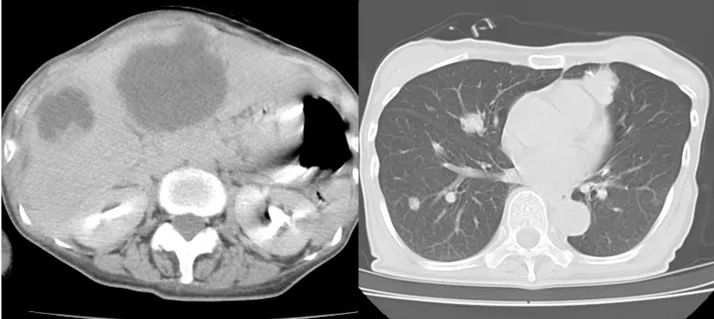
Abdominal contrast-enhanced CT findings 3 months after surgery Liver and lung metastases rapidly increased in size.
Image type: radiology (ct)